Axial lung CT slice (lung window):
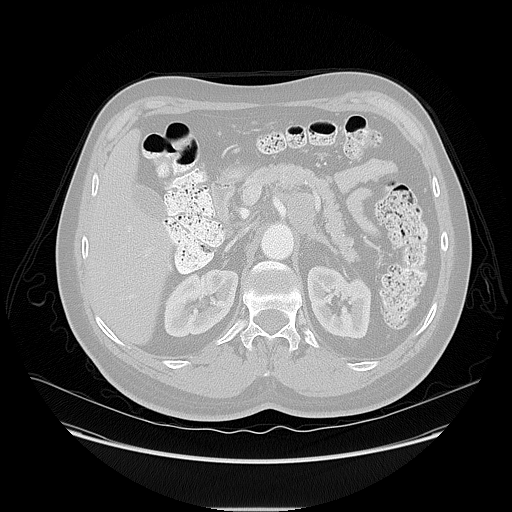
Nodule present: no